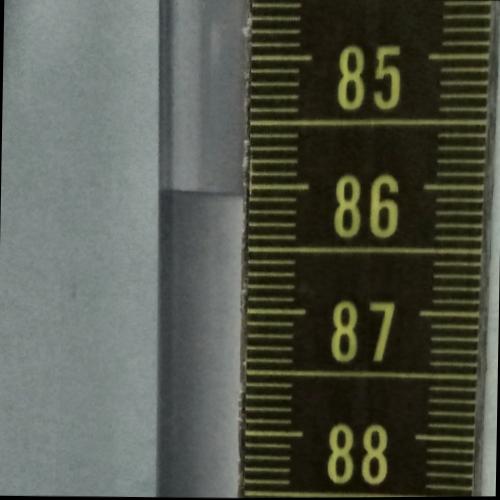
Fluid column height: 86.1 cm